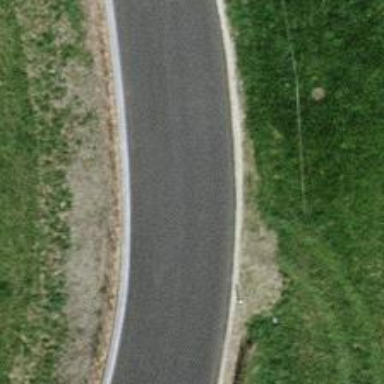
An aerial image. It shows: Tertiary road with asphalt surface used as bus service route.